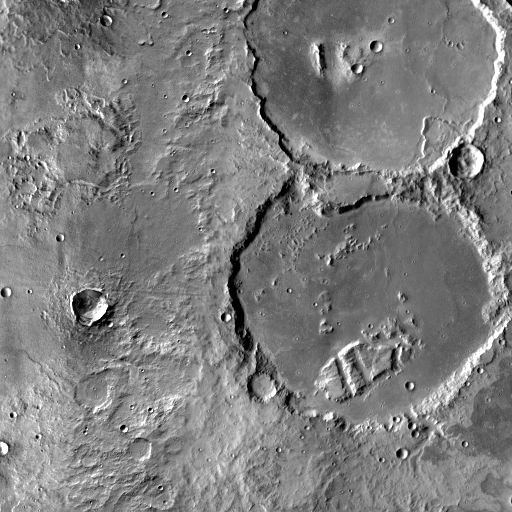
Crater classes present: Background, Other, Layered, Buried, Secondary